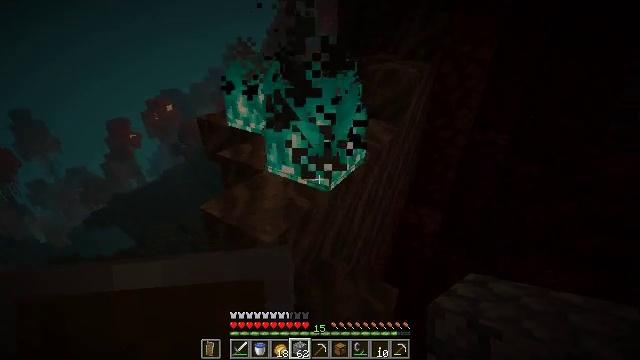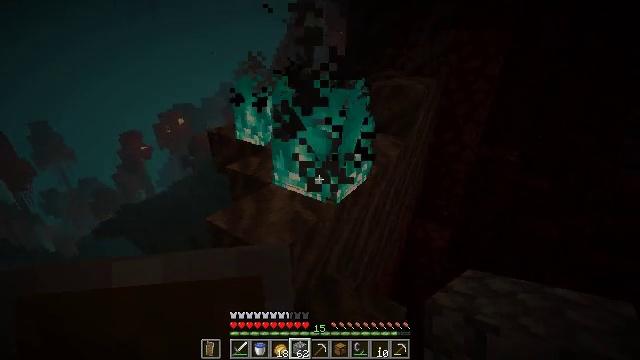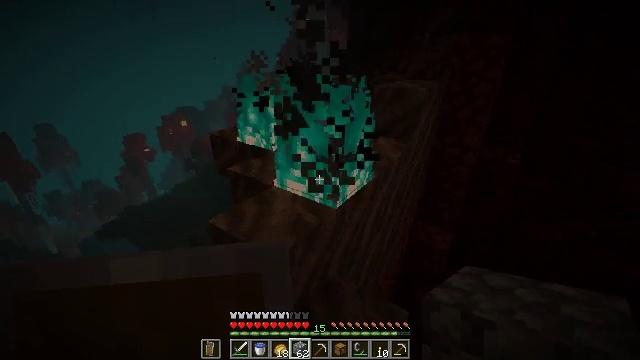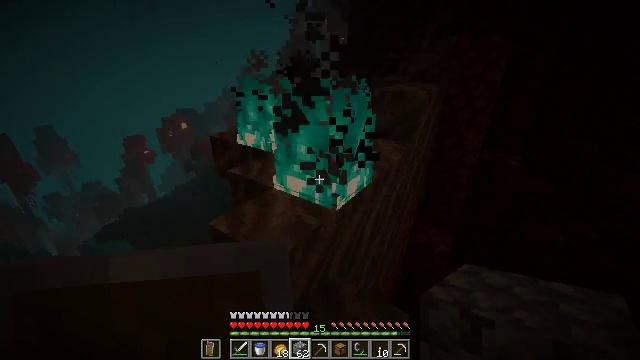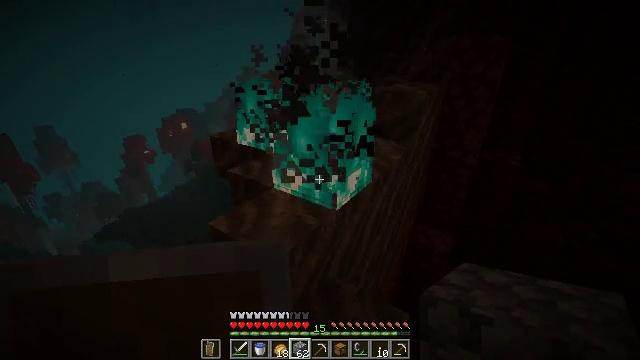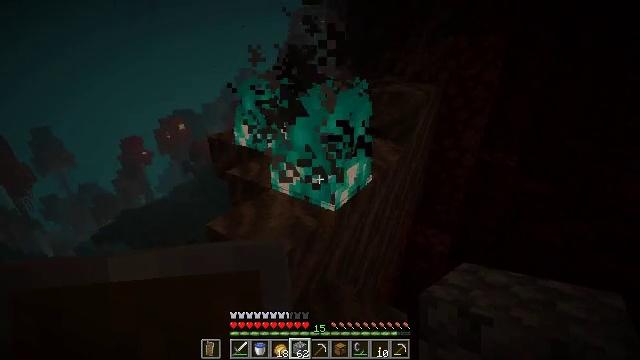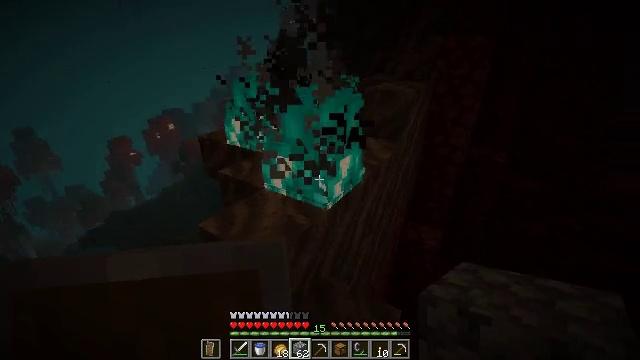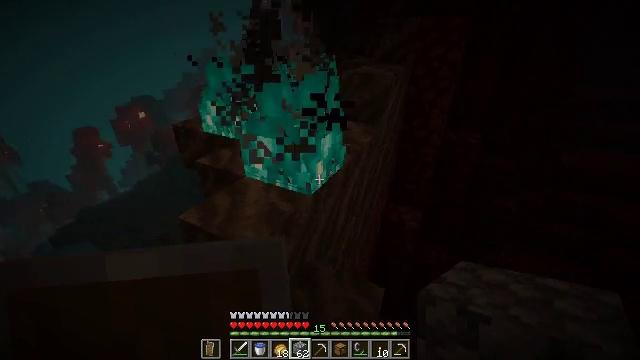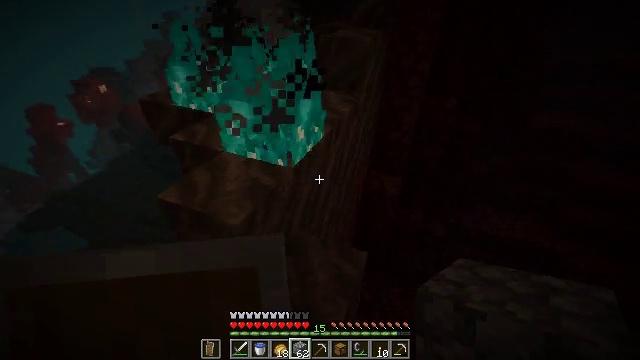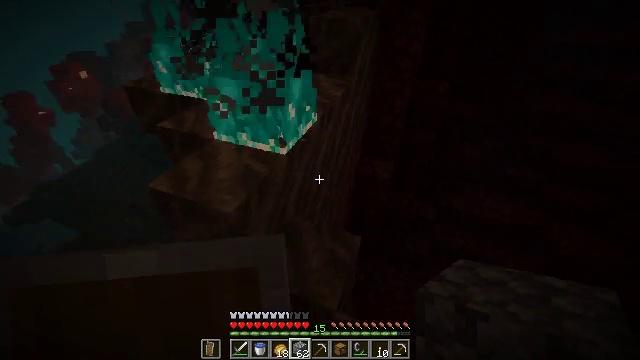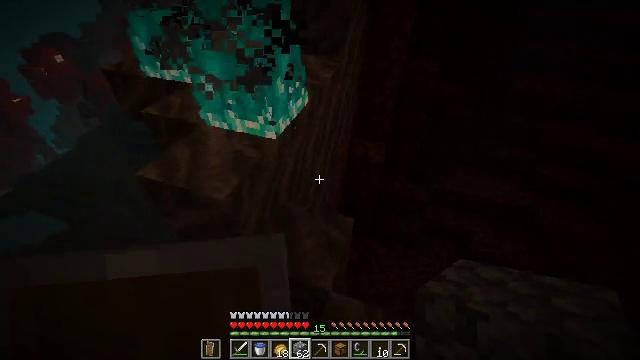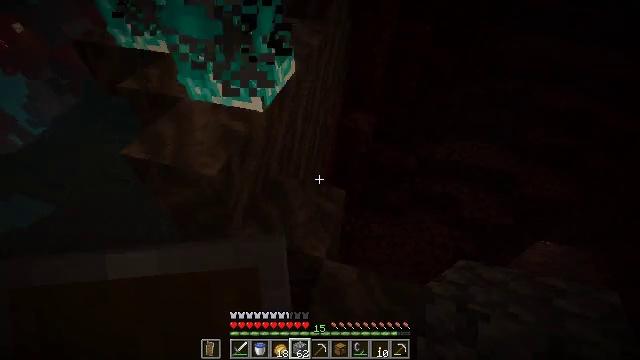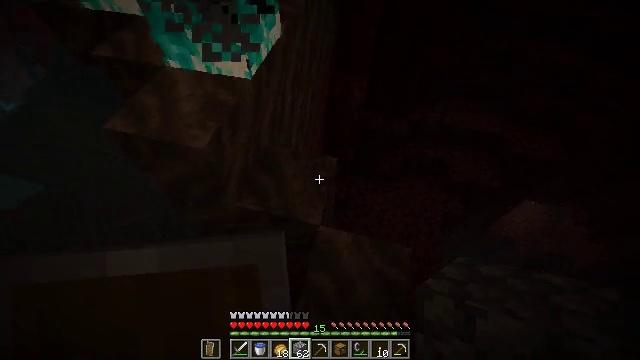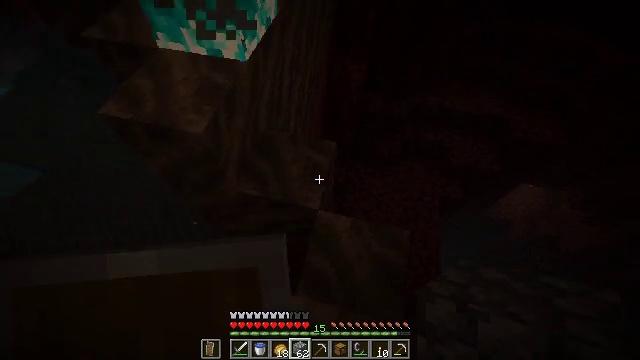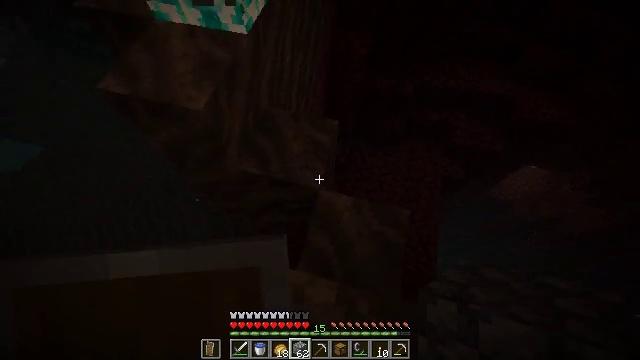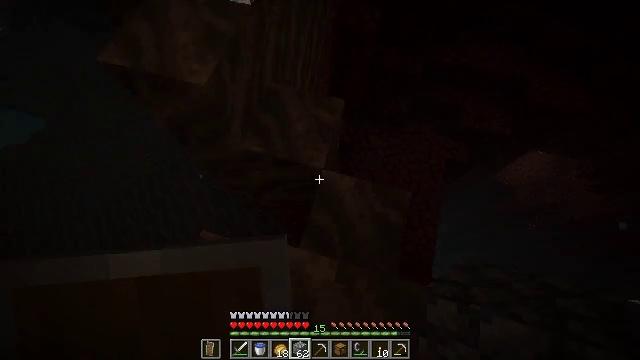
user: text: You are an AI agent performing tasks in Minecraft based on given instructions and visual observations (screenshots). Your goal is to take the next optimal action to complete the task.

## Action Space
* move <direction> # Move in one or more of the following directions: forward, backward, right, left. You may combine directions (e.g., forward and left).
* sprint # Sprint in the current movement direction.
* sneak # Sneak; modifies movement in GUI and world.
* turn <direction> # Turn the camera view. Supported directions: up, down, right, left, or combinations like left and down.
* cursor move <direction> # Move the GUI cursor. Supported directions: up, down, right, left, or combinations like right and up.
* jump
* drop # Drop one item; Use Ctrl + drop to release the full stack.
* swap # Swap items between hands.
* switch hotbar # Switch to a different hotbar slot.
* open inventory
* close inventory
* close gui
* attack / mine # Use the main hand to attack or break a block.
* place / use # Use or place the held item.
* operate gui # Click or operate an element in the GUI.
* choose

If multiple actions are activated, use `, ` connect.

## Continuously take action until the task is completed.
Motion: motion action
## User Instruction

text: Get rid of the soul fire.
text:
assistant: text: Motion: turn left and up
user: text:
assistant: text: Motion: no_op
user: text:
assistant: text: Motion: no_op
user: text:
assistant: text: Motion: no_op
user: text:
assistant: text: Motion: no_op
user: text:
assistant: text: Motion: turn right
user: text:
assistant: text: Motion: turn right and down
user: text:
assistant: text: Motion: turn right and down
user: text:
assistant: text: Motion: turn right and down
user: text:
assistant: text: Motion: turn right and down
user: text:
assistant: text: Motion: turn right and down
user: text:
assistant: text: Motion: turn right and down
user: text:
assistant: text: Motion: turn down
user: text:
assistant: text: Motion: turn down
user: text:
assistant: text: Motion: turn left and down
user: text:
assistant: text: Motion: turn down
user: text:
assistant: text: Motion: no_op
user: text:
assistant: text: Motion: no_op
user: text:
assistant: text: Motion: move forward
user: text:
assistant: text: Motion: move forward
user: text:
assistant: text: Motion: move forward
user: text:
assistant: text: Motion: move forward, turn left and up
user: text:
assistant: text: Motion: move forward, turn left and up
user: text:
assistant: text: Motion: move forward, turn left and up
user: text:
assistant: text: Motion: move forward, turn up
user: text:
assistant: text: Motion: move forward, turn left and up
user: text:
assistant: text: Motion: move forward, turn left and up
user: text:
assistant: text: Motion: turn left and up
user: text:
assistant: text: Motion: turn left and up
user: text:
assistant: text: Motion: turn left and up